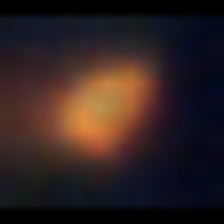
Taxon: NanoPlankton
Group: Other